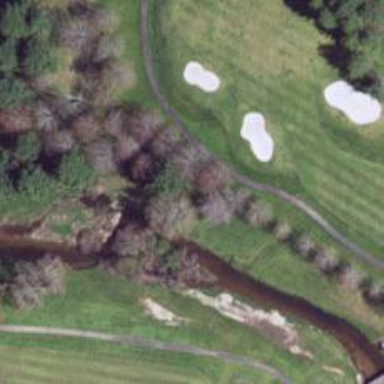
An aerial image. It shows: Pathway for golfing.